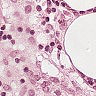
Metastatic tissue present: no